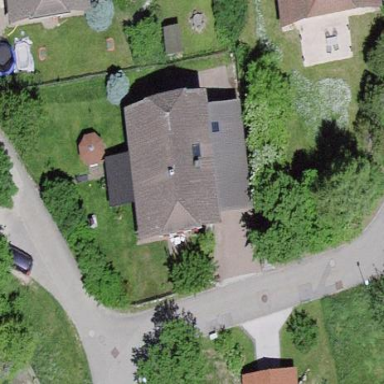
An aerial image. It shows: Residential building.